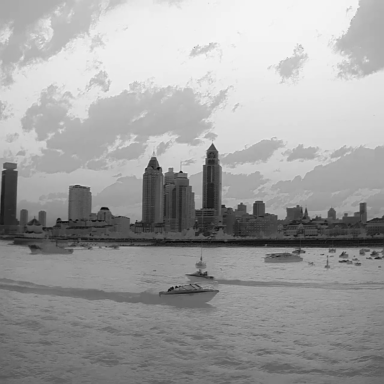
There are three warships in the infrared image.